Brain MRI, t1w sequence, axial 2D slice.
Patient: age 27, sex F, weight 95 kg, height 1.95 m
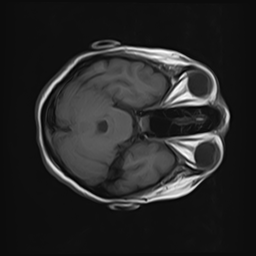